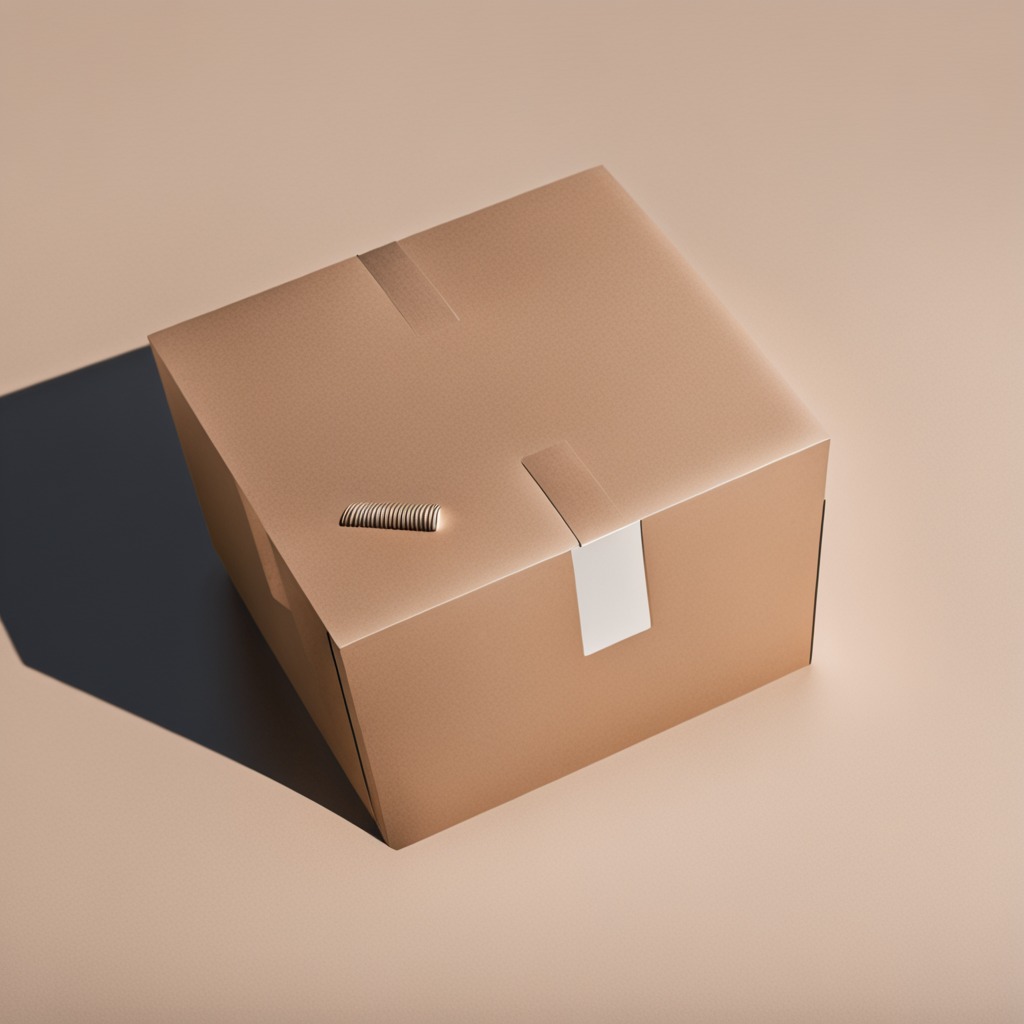
A coiled metal spring is lying on a clean dry cardboard box surface in an outdoor workshop during daytime bright natural light soft shadows slightly creased but